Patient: sex M, age 57
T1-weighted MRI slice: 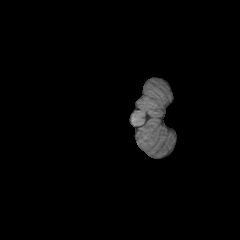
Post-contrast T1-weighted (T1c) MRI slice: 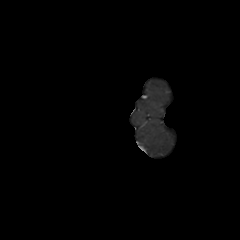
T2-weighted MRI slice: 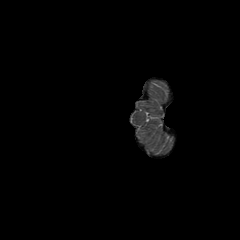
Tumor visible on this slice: no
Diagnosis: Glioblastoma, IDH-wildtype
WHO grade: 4